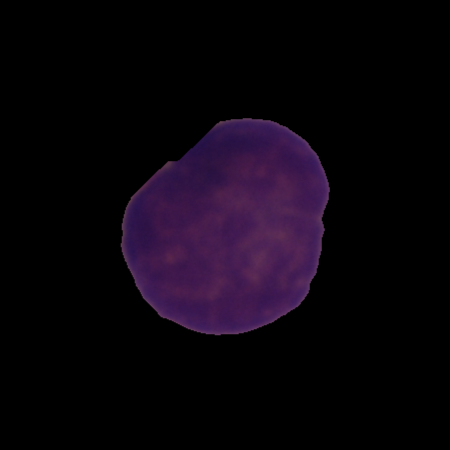
Label: cancer